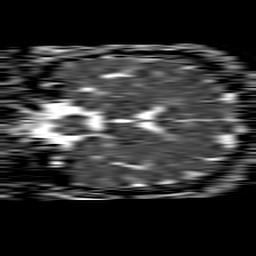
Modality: ADC
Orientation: coronal
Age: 47
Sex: female
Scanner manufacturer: philips
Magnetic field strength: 1.5 T
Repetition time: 4.6 s
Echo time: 0.08631 s